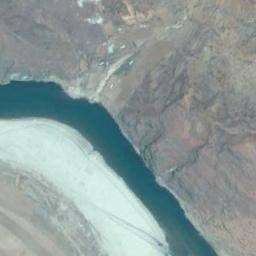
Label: river